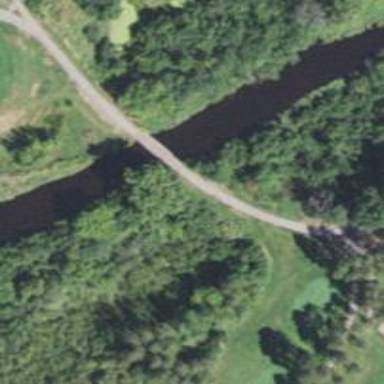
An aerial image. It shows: Path bridge over golf path.